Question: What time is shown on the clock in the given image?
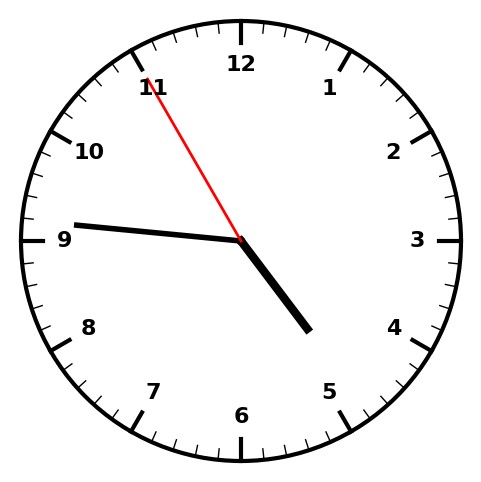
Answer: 04:45:55